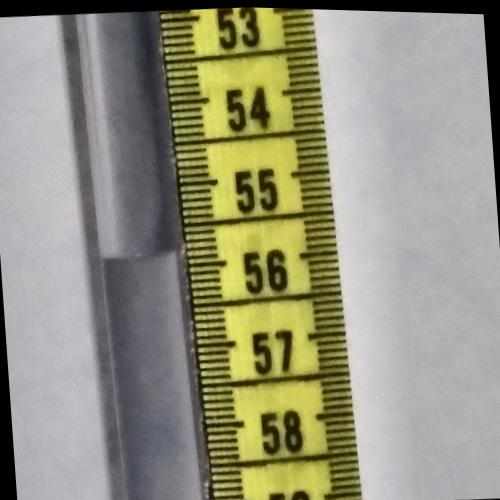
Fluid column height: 55.8 cm